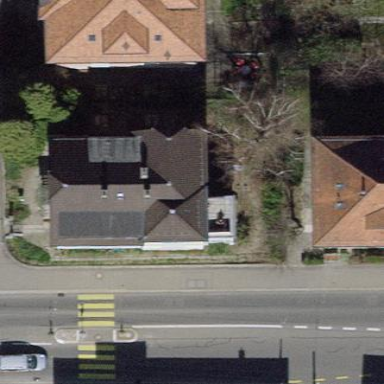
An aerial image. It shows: Apartments building with half-hipped tile roof.